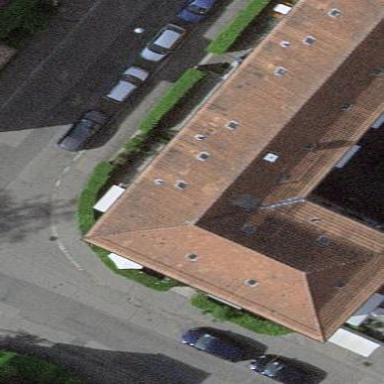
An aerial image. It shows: Charming apartment building with gambrel roof made of maroon roof tiles.